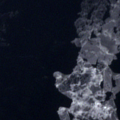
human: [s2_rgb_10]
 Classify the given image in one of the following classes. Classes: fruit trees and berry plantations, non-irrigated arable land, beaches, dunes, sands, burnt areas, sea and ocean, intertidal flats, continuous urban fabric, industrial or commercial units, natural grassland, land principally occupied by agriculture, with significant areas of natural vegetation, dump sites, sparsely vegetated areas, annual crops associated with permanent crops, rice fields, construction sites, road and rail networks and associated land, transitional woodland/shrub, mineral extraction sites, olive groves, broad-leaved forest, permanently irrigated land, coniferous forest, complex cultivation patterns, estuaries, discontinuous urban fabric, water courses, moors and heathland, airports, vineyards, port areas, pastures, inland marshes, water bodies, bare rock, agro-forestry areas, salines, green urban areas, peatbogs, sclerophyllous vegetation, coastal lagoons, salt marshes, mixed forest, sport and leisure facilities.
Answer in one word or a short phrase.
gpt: sea and ocean